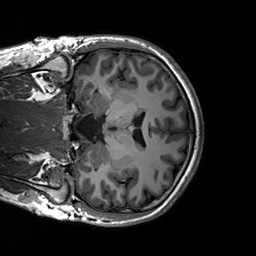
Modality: T1w
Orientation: coronal
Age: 24
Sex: male
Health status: healthy
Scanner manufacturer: siemens
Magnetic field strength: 3 T
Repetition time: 2.3 s
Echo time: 0.00236 s